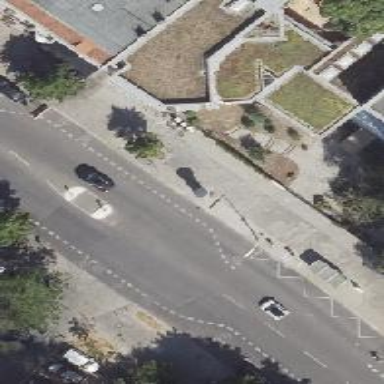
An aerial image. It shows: Living street with traffic-calming table.